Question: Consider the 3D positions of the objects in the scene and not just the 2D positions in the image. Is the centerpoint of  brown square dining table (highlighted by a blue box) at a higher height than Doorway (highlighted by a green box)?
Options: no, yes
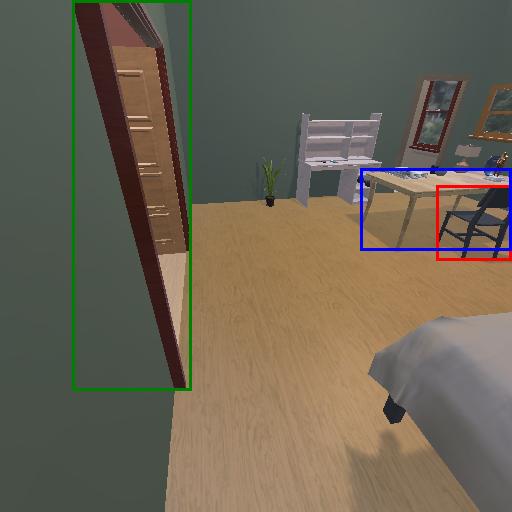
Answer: no